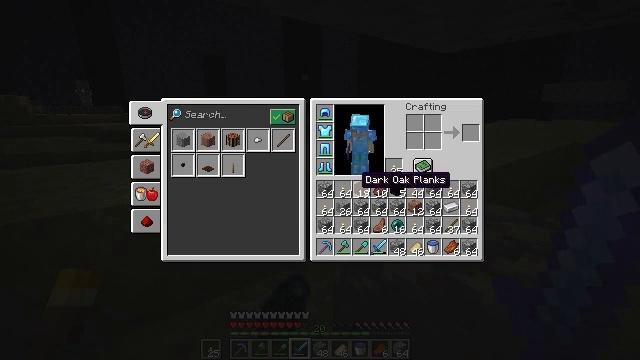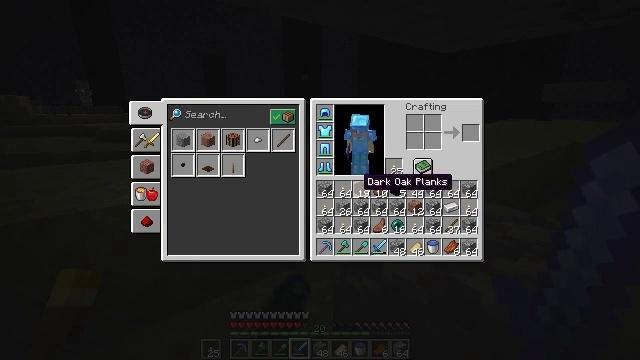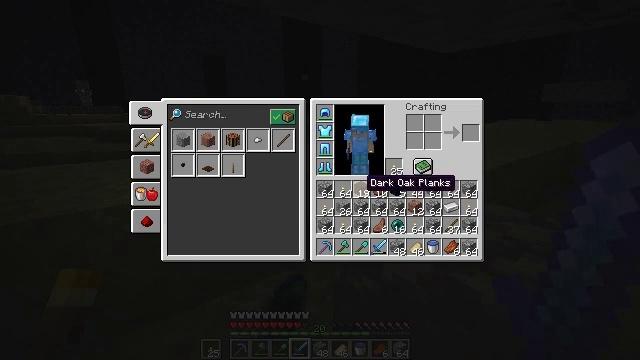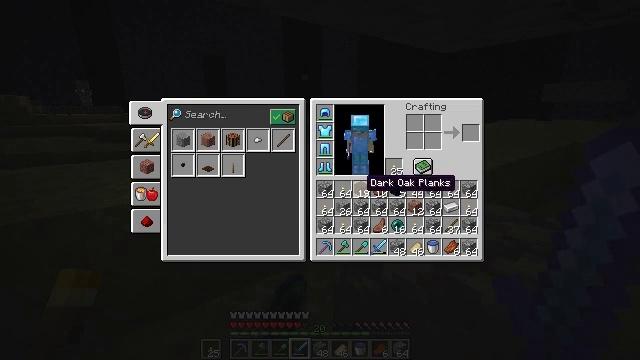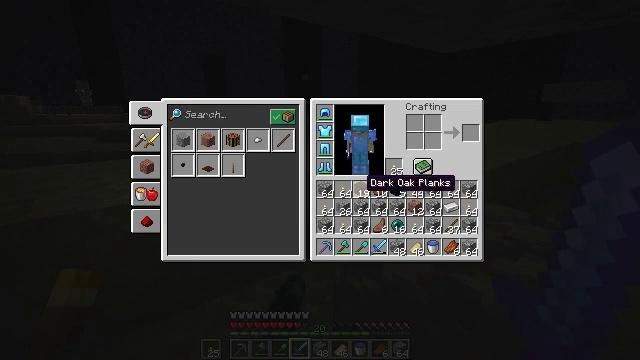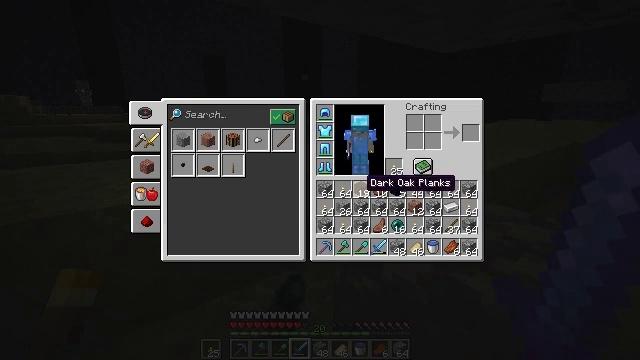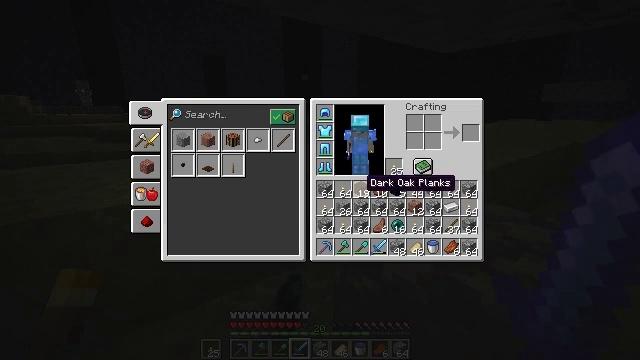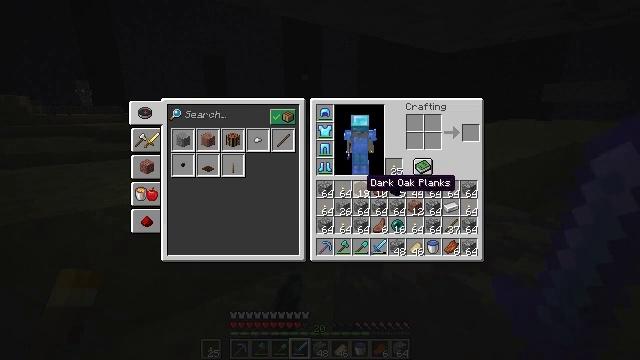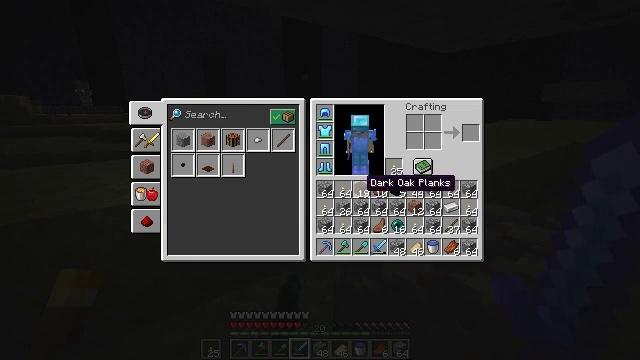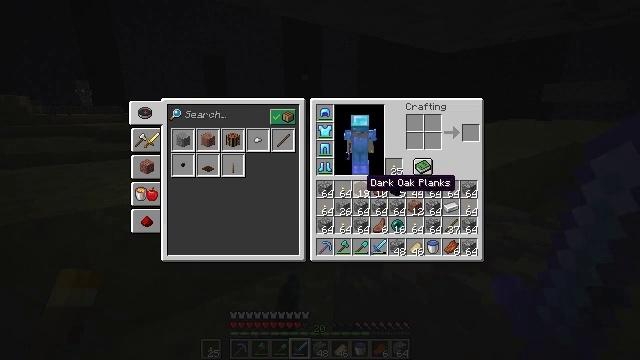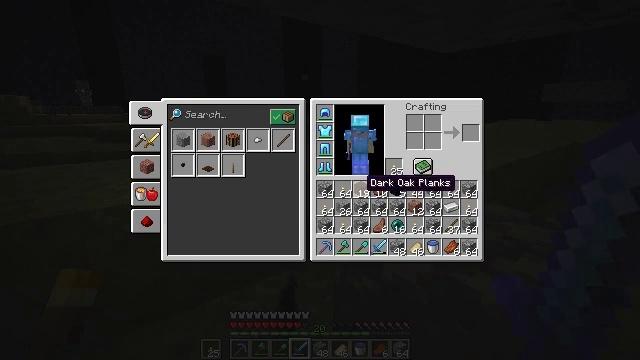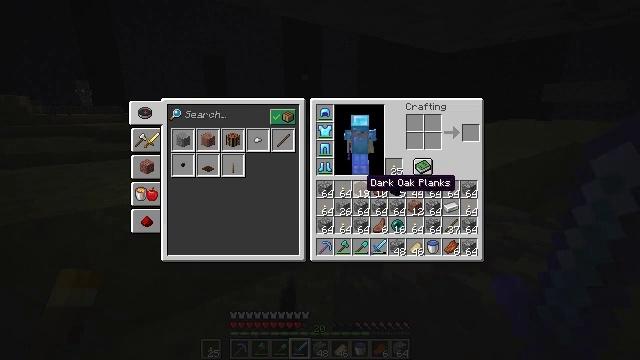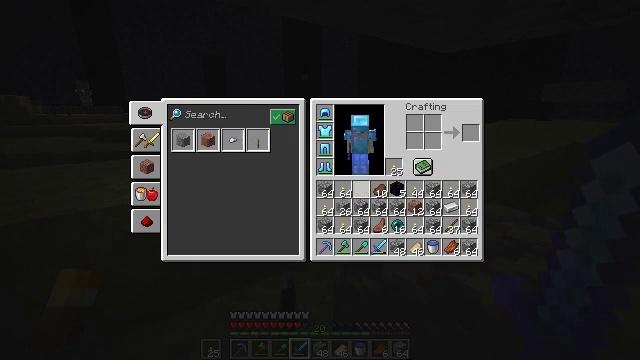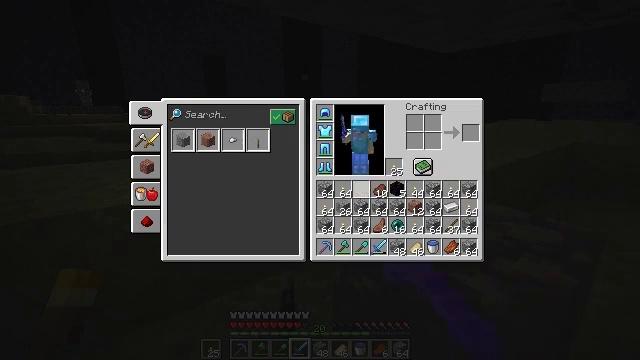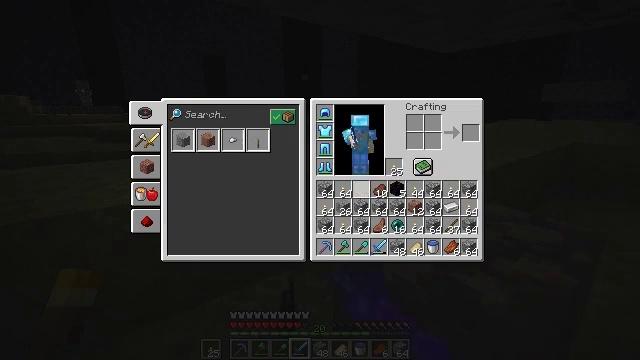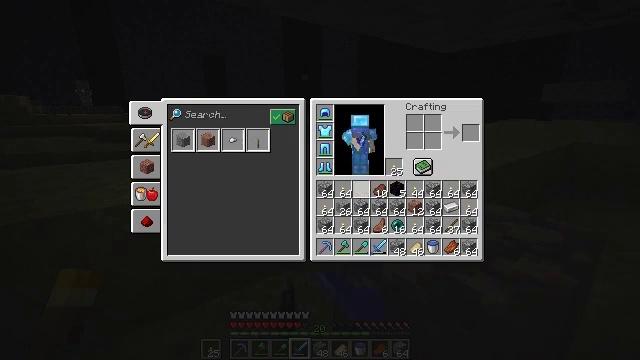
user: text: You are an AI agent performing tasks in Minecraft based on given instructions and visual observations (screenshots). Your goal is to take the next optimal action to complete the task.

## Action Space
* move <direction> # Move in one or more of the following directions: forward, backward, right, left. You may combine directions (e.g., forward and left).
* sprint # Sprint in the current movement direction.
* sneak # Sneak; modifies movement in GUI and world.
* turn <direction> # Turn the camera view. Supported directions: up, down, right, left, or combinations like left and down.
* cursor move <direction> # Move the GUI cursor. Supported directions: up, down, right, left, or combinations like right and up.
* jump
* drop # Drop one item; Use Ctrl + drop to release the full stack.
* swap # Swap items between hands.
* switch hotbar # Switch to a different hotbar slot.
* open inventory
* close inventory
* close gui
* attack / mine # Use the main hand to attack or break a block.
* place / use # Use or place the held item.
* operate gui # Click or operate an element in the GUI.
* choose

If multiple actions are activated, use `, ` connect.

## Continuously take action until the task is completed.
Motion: motion action
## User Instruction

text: Remove dark oak planks from your inventory.
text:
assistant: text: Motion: no_op
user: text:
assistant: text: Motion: no_op
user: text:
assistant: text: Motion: no_op
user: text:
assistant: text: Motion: no_op
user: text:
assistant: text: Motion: no_op
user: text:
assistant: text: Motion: no_op
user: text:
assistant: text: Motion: no_op
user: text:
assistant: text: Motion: no_op
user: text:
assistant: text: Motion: no_op
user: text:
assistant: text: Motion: no_op
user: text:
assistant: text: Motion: sprint
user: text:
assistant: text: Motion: sprint, drop
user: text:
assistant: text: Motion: sprint, drop
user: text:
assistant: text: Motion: sprint, drop
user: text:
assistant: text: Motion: no_op
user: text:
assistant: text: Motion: cursor move right
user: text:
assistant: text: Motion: no_op